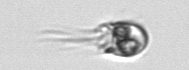
Label: Balanion